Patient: sex F, age 51
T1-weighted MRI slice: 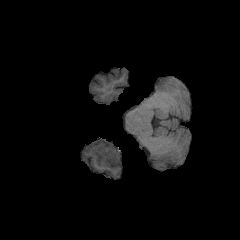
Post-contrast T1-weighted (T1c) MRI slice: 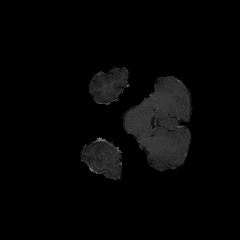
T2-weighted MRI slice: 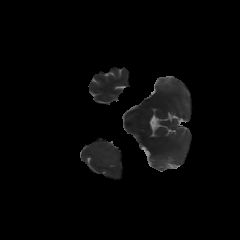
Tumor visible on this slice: yes
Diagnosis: Glioblastoma, IDH-wildtype
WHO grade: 4